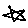
Label: star